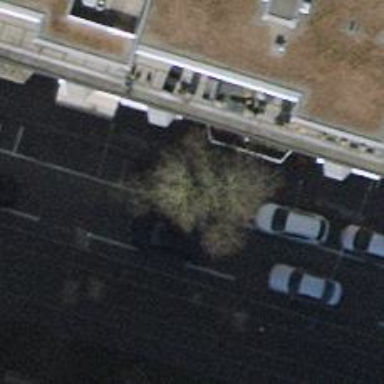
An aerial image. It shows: Bicycle parking area.